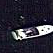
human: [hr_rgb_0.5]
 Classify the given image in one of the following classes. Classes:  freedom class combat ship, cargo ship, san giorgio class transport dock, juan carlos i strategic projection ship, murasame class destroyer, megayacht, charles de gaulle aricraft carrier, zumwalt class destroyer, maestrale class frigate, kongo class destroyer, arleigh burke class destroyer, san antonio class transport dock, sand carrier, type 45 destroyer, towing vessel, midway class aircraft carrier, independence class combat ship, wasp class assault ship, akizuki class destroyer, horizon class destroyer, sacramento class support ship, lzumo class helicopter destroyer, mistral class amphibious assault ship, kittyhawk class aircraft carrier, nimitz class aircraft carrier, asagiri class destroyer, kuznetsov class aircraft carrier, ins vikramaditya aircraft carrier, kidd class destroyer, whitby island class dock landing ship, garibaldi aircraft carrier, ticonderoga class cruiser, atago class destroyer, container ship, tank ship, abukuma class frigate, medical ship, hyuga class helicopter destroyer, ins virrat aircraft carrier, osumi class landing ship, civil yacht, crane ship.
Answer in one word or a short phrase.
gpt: Civil yacht